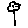
Label: flower